Question: I am trying to make an html form and I have to replicate the following image:

I've done almost everything right but I can't get the positioning just right, specially on the submit button. What is the best to do this? and also how do I reposition the "message" caption next to the text box?
'''
<style type="text/css">
form {
background-color: gray;
-moz-border-radius: 10px;
border-radius: 10px;
padding: 20px;
width: 400px;
text-align:right;
}
#formElements{
width: 60%;
}
</style>
<body>
<form>
<div>
Name: <input type="text" name="name" id="formElements">
<p>
Email: <input type="email" name="email" id="formElements">
<p>
Message: <textarea name="message" id="formElements"> </textarea>
<p>
<input type="submit" id="button" value="send your message">
</div>
</form>
</body>
'''
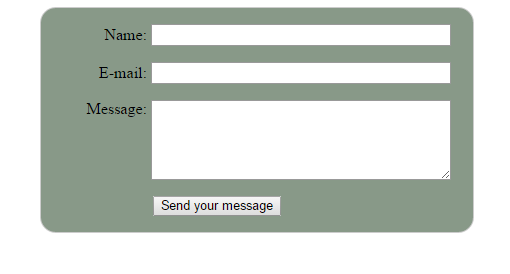
Answer: A few problems here:
## 1. Broken HTML
You have several places where the HTML is broken. Remember to always close your '<p>' tags, and close the '<input>' tags with a soft closing '/>' just for good practice.
---
## 2. Never use IDs in place of class
IDs are only ever meant to be assigned to one element. They are to be unique. If you want to assign some CSS to multiple elements, use a class:
'''
.class
//Not
#id
'''
---
## 3. Use Labels for text in forms
Not only can you style them independently, but you can use the 'for' attribute to link them to your inputs.
---
## 4. Repaired CSS
I used some different CSS tricks, such as block-style display for the button to allow me to position it in the right spot.
'''
form {
background-color: gray;
-moz-border-radius: 10px;
border-radius: 10px;
padding: 20px;
width: 400px;
text-align:right;
}
.formElements {
width: 300px;
}
label {
display: inline-block;
vertical-align: top;
}
input[type="submit"] {
display: block;
margin-left: 95px;
}
'''
---
## 5. Repaired HTML
Here it is. Always always always write proper HTML. It will save you a bunch of headaches.
'''
<form>
<div>
<label>Name:</label>
<input type="text" name="name" class="formElements" />
<p>
<label>Email:</label>
<input type="email" name="email" class="formElements" />
</p>
<p>
<label>Message:</label>
<textarea name="message" class="formElements" rows="4"></textarea>
</p>
<p>
<input type="submit" id="button" value="send your message" />
</p>
</div>
</form>
'''
---
Here is a <URL> that demo's the form for you.
I hope this helps.